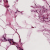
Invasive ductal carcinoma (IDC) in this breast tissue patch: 0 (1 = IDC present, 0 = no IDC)